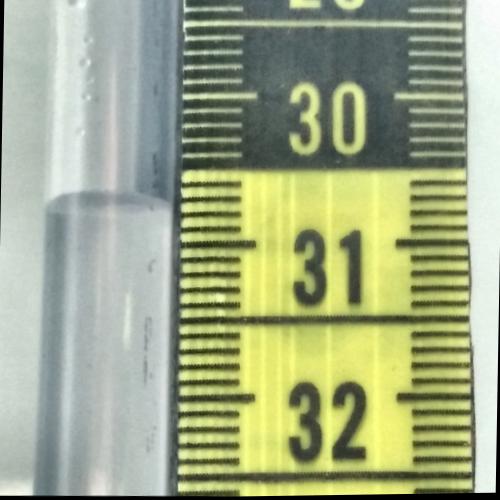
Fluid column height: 30.7 cm